Question: I have an options menu in my app with a single item:

The menu is defined in 'main.xml':
'''
<?xml version="1.0" encoding="utf-8"?>
<menu xmlns:android="http://schemas.android.com/apk/res/android"
xmlns:app="http://schemas.android.com/apk/res-auto">
<item
android:id="@+id/action_about"
android:icon="@android:drawable/ic_menu_info_details"
android:orderInCategory="100"
android:title="@string/action_about"
app:showAsAction="never" />
</menu>
'''
The menu seems to be built in 'MainActivity.kt':
'''
override fun onCreateOptionsMenu(menu: Menu): Boolean {
// Inflate the menu; this adds items to the action bar if it is present.
menuInflater.inflate(R.menu.main, menu)
return true
}
'''
I've created a simple Activity that I would like to display when the About item is selected from the menu defined in 'activity_about.xml':
'''
<?xml version="1.0" encoding="utf-8"?>
<androidx.constraintlayout.widget.ConstraintLayout xmlns:android="http://schemas.android.com/apk/res/android"
xmlns:app="http://schemas.android.com/apk/res-auto"
xmlns:tools="http://schemas.android.com/tools"
android:layout_width="match_parent"
android:layout_height="match_parent"
tools:context=".About">
<TextView
android:id="@+id/aboutView"
android:layout_width="wrap_content"
android:layout_height="wrap_content"
android:linksClickable="false"
android:text="@string/author"
app:layout_constraintBottom_toBottomOf="parent"
app:layout_constraintEnd_toEndOf="parent"
app:layout_constraintStart_toStartOf="parent"
app:layout_constraintTop_toTopOf="parent" />
</androidx.constraintlayout.widget.ConstraintLayout>
'''
And an associated class in 'About.kt':
'''
package com.example.rollme
import androidx.appcompat.app.AppCompatActivity
import android.os.Bundle
class About : AppCompatActivity() {
override fun onCreate(savedInstanceState: Bundle?) {
super.onCreate(savedInstanceState)
setContentView(R.layout.activity_about)
}
}
'''
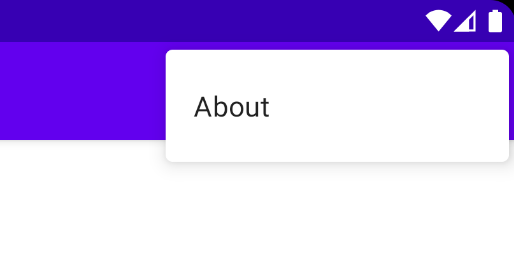
Answer: Add this in your MainActivity :
'''
override fun onOptionsItemSelected(item: MenuItem): Boolean {
when(item.itemId)
{R.id.action_about -> startActivity(Intent(this , About::class.java)) }
return true
}
'''